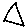
Label: triangle